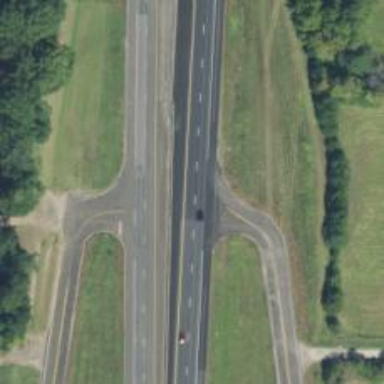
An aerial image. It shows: This image shows trunk highway that functions as expressway.